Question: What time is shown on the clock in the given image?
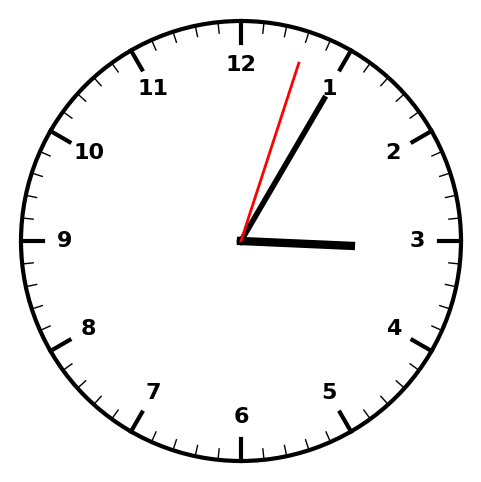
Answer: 03:05:03